Field crop: maize
Growth stage: 2
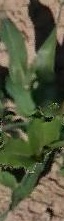
Species: maize